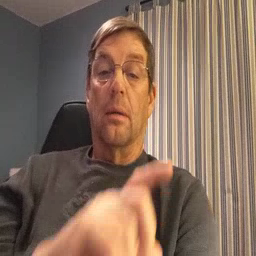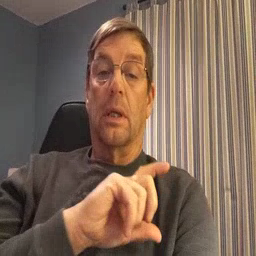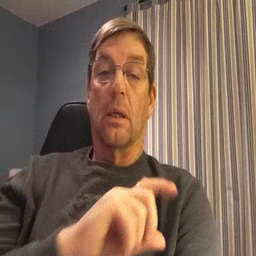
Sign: police